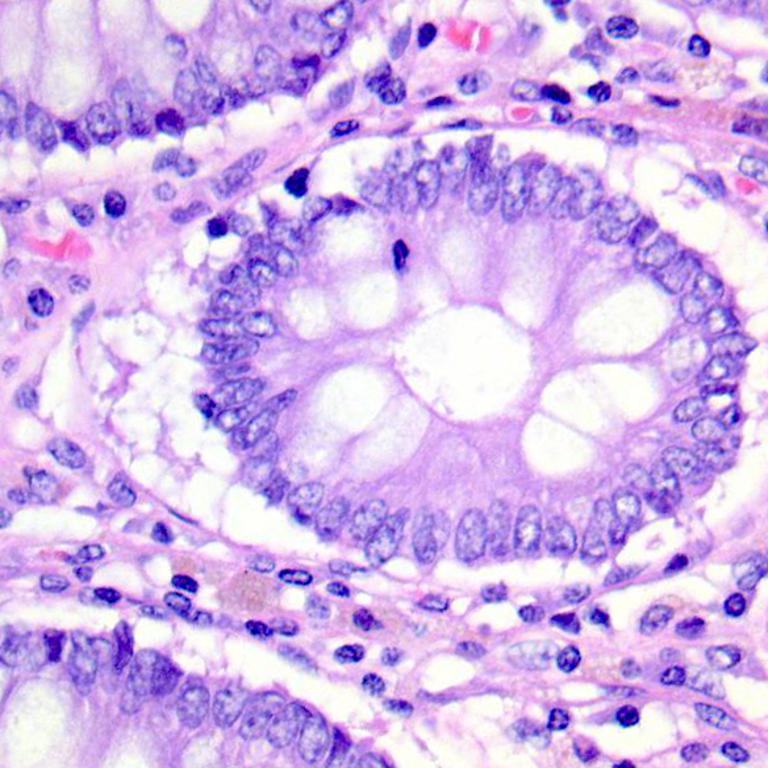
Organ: colon
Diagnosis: benign